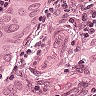
Metastatic tissue present: yes